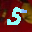
Label: 5